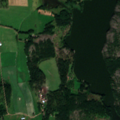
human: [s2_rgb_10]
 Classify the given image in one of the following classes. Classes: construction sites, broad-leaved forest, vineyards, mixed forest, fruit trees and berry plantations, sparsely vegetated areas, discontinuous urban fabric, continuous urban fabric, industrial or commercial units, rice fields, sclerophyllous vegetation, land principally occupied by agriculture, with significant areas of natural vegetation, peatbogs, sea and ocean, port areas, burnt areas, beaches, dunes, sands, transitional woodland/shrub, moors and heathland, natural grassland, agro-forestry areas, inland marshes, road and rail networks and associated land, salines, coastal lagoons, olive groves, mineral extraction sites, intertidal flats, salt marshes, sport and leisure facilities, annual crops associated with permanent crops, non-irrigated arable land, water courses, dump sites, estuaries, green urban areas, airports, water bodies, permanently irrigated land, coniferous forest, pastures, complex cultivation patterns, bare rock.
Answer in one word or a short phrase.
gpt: non-irrigated arable land, land principally occupied by agriculture, with significant areas of natural vegetation, coniferous forest, mixed forest, water bodies